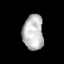
Tissue: lung
Cell type: Epithelial cells
Senescence score: 0.2282
Nuclear area (px): 714
Mean DAPI intensity: 187.987